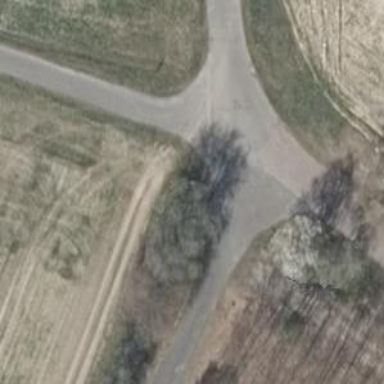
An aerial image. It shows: Unclassified road with asphalt surface.